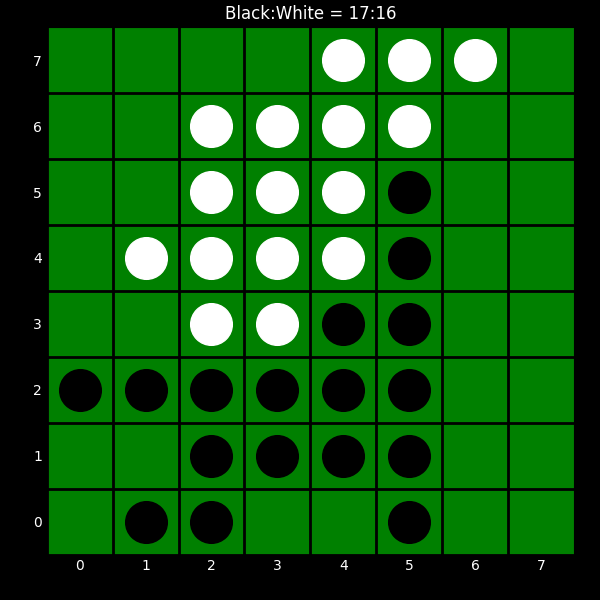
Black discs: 17
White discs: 16